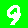
Digit: 9